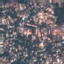
Land use / land cover: Residential